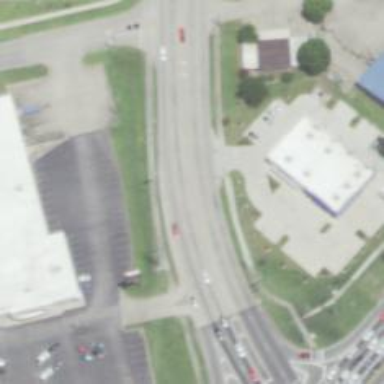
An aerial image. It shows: Primary link road with asphalt surface.